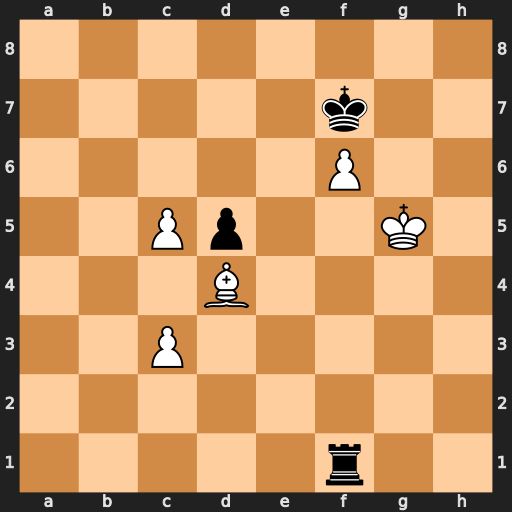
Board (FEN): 8/5k2/5P2/2Pp2K1/3B4/2P5/8/5r2
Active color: w
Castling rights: -
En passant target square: -
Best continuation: c6 Re1 c7 Re8 Kf5